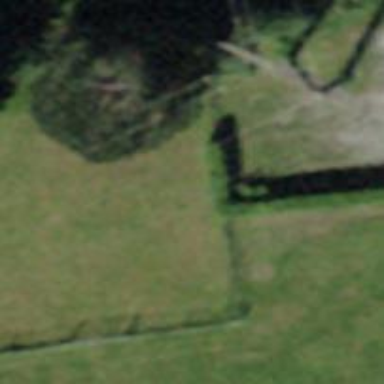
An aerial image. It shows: Hedge barrier.